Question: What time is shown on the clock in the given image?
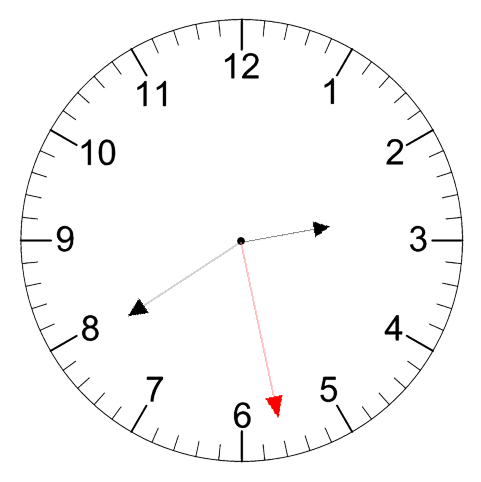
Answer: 02:39:28